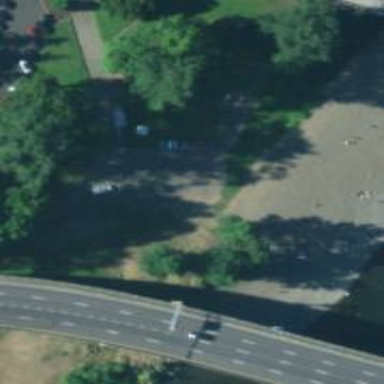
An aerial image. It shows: Abandoned boat ramp located on slipway in leisure land area.